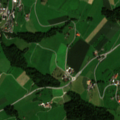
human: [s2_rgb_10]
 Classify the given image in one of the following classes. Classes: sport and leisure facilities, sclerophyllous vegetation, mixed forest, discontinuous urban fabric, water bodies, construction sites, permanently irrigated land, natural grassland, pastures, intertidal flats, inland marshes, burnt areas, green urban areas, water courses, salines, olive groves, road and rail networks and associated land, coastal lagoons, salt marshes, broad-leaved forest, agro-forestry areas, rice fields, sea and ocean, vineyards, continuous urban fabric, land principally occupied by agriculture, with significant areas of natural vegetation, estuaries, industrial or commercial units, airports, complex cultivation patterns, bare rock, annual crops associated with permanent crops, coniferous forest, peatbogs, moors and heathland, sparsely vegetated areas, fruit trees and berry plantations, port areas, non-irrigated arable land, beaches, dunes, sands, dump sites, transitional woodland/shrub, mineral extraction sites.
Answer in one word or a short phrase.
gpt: discontinuous urban fabric, non-irrigated arable land, pastures, mixed forest